Question: I'm working on a portion of my application where I animate messages based on a users progress through time. So, essentially timed out messages.
I have a counter and two labels:
'''
var timer = NSTimer()
var timerCount = 0
@IBOutlet weak var bannerLabel: UILabel!
@IBOutlet weak var messageLabel: UILabel!
'''
I have an NSTimer that's calling a count method (countingUp) where my 'timerCount' variable is incremented. Of course the method fires every second as one would expect. The 'countingUp' method calls a method called 'updateLabels' (each second).
'''
func countingUp() {
// other irrelevant stuff
updateLabels()
timerCount++
}
func updateLabels() {
if timerCount == 1 {
animateMessage(messageLabel, delay: 7.0)
animateBanner(bannerLabel, delay: 7.0)
bannerLabel.text = "Message 1"
messageLabel.text = "Blah Blah"
}
// quite a few more of these conditions, though
// I use a switch in my app.
}
'''
And here are my animation methods:
'''
func animateBanner(banner: UILabel, delay: Double){
UIView.animateWithDuration(1.2, animations: {
banner.alpha = 1.0
})
if delay > 0.0 {
UIView.animateWithDuration(3, delay: delay, options: [], animations: {
banner.alpha = 0.1
}, completion: nil)
}
}
func animateMessage(label: UILabel, delay: Double){
label.alpha = 0.0
UIView.animateWithDuration(1.2, animations: {
label.center.y -= 20
label.alpha = 1.0
})
UIView.animateWithDuration(1.2, delay: delay, options: [], animations: {
label.alpha = 0.1
}, completion: nil)
}
'''
To prove that my method is being called and that my label is indeed at alpha of '0' I've taken a screen shot:

## My Question:
My animations fade out perfectly, but they never fade in, they just appear. What is the reason for this?
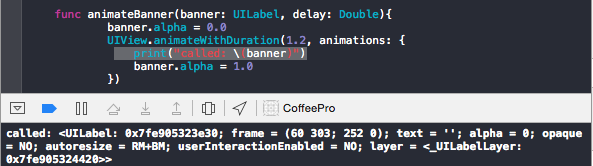
Answer: The animation happens in a completion block, so basically you are running two animations at the same time, I indicate what is happening in the code in the code below.
'''
func animateMessage(label: UILabel, delay: Double){
label.alpha = 0.0
//1 - Start animation 1
UIView.animateWithDuration(1.2, animations: {
//3 - Finish animation 1
label.center.y -= 20
label.alpha = 1.0
})
//2 - Start animation 2
UIView.animateWithDuration(1.2, delay: delay, options: [], animations: {
//4 - Finish animation 2
label.alpha = 0.1
}, completion: nil)
}
'''
What you can do is to call one animation on the completion of the other animation:
'''
func animateMessage(label: UILabel, delay: Double){
label.alpha = 0.0
UIView.animateWithDuration(1.2, delay: delay, options: [], animations: {
label.center.y -= 20
label.alpha = 1.0
}, completion:{finished in
if (finished) {
UIView.animateWithDuration(1.2, delay: delay, options: [], animations: {
label.alpha = 0.1
}, completion: nil)
}
})
'''